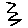
Label: zigzag